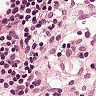
Metastatic tissue present: no